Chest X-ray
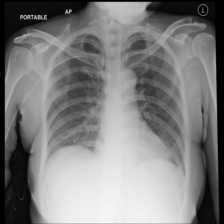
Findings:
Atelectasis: negative
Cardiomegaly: negative
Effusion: negative
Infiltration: negative
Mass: negative
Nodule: negative
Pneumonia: negative
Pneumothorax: negative
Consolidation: negative
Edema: negative
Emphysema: negative
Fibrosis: negative
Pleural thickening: negative
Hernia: negative